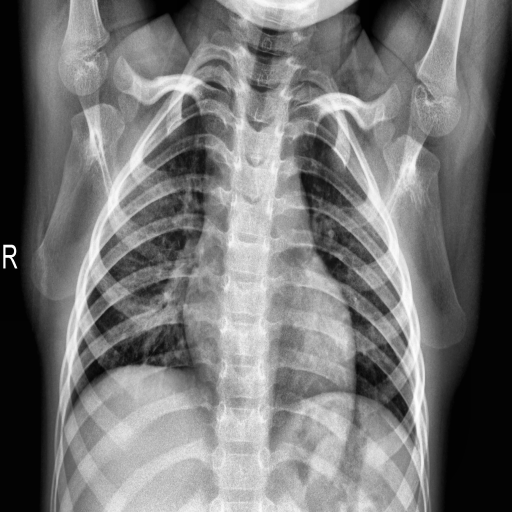
Finding: NORMAL